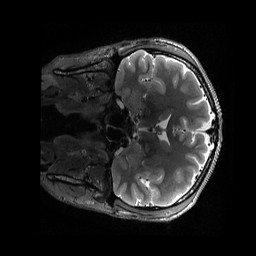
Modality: T2w
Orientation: coronal
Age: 37
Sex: male
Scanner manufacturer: siemens
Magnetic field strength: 3 T
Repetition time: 3.2 s
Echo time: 0.564 s